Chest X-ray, AP view. Patient: 44 years old, sex F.
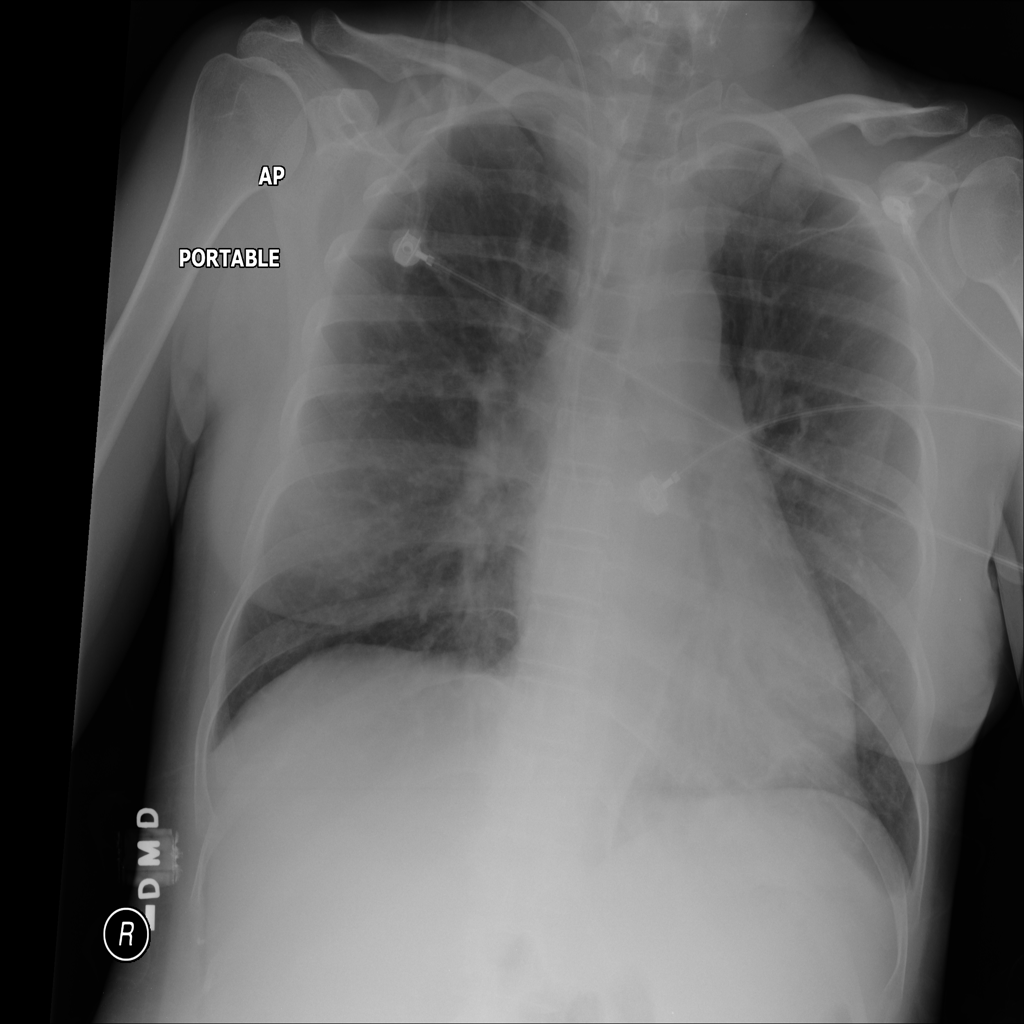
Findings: No Finding